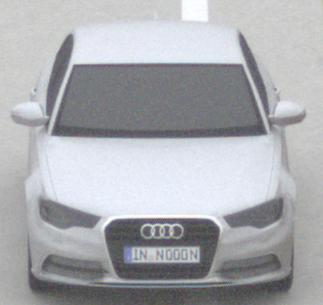
Make: Audi
Model: A6 2.0 TFSI
Detailed model: A6 (C7) Limousine
Model produced from: 2011/10
Model produced until: 2014/09
Doors: 4
Color: white
Road condition: dry road
Daytime: midday
Contrast: low contrast